Question: I am to implement a table with a list of items which includes one item that should always be onscreen. So, for example:
- - - - - - -
Here are the illustrations to better understand the implementation requirements:

Will be glad for any possible ideas, suggestions or recommendations on how can this possibly implemented. Unfortunately, I failed to find any useful libraries or solutions that solve this problem. UICollectionView and UITableView are both acceptable for this case.
Sticky header or footer, as per my understanding do not work in this case as they cover only half of the functionality that I need.
Thank you in advance for your comments and answers!!!
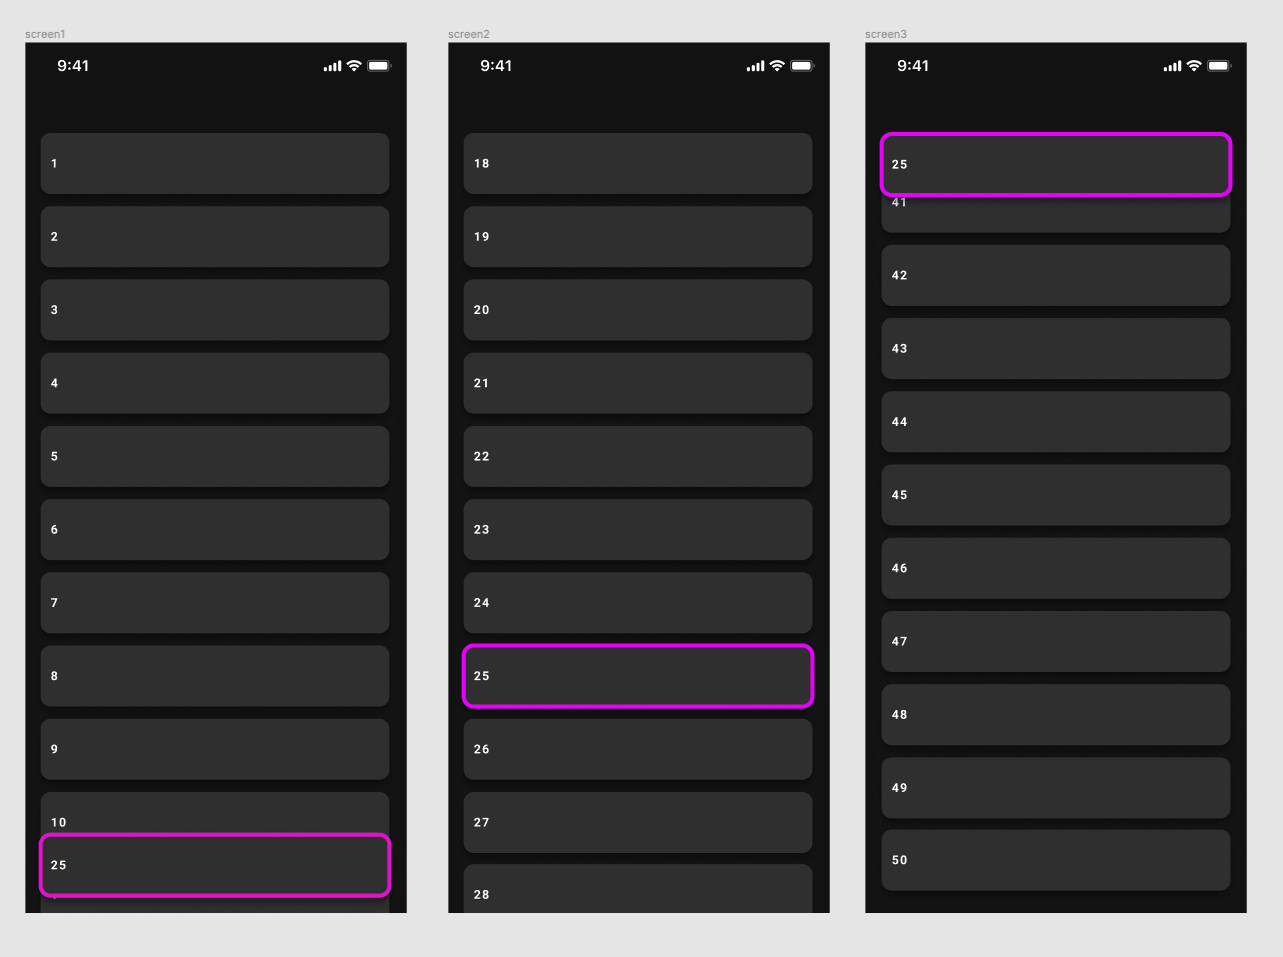
Answer: I'm pretty sure you can't actually have the same actual cell be sticky like that. You can create the illusion of stickiness through auto layout trickery though. Basically, my suggestion is that you can have views that are the same as your cells that you want to be "sticky" and constrain them on top of your sticky cells while your sticky cells are visible. The best I could pull off on this doesn't look quite perfect if you scroll slowly. (The sticky cell goes mostly off screen before snapping to the top or bottom position. It isn't noticeable in my opinion at fairly normal scrolling speeds. Your mileage may vary.)
The key is setting up a table view delegate so you can get notified about when the cell will or will not be on the screen.
I've included an example view controller. I'm sure there are areas where my example code won't work. (For example, I didn't handle stacking multiple "sticky" cells, or dynamic row heights. Also, I made my sticky cell blue so it would be easier to see the stickiness.)
In order to run the example code, you should just be able to paste it into a default project Xcode generates if you create a new UIKit app. Just replace the view controller they gave you with this one to see it in action.
'''
import UIKit
struct StickyView {
let view: UIView
let constraint: NSLayoutConstraint
}
class ViewController: UIViewController, UITableViewDataSource, UITableViewDelegate {
lazy var stickyViewConstraints = [Int: StickyView]()
lazy var tableView: UITableView = {
let table = UITableView()
table.translatesAutoresizingMaskIntoConstraints = false
table.register(UITableViewCell.self, forCellReuseIdentifier: "cell")
table.rowHeight = 40
table.dataSource = self
table.delegate = self
return table
}()
override func viewDidLoad() {
super.viewDidLoad()
// Do any additional setup after loading the view.
addTable()
setupStickyViews()
}
private func addTable() {
view.addSubview(tableView)
tableView.topAnchor.constraint(equalTo: view.topAnchor).isActive = true
tableView.leadingAnchor.constraint(equalTo: view.leadingAnchor).isActive = true
tableView.trailingAnchor.constraint(equalTo: view.trailingAnchor).isActive = true
tableView.bottomAnchor.constraint(equalTo: view.bottomAnchor).isActive = true
}
private func setupStickyViews() {
let cell25 = UITableViewCell()
cell25.translatesAutoresizingMaskIntoConstraints = false
cell25.backgroundColor = .blue
cell25.textLabel?.text = "25"
view.addSubview(cell25)
cell25.leadingAnchor.constraint(equalTo: view.leadingAnchor).isActive = true
cell25.widthAnchor.constraint(equalTo: view.widthAnchor).isActive = true
cell25.heightAnchor.constraint(equalToConstant: tableView.rowHeight).isActive = true
let bottom = cell25.bottomAnchor.constraint(equalTo: view.safeAreaLayoutGuide.bottomAnchor)
bottom.isActive = true
stickyViewConstraints[25] = StickyView(view: cell25, constraint: bottom)
}
// MARK: - Data Source
func tableView(_ tableView: UITableView, numberOfRowsInSection section: Int) -> Int {
return section == 0 ? 50 : 0
}
func tableView(_ tableView: UITableView, cellForRowAt indexPath: IndexPath) -> UITableViewCell {
let cell = tableView.dequeueReusableCell(withIdentifier: "cell", for: indexPath)
cell.textLabel?.text = "\(indexPath.row)"
return cell
}
// MARK: - Delegate
func tableView(_ tableView: UITableView, didEndDisplaying cell: UITableViewCell, forRowAt indexPath: IndexPath) {
guard let stickyView = stickyViewConstraints[indexPath.row] else { return }
stickyView.constraint.isActive = false
var verticalConstraint: NSLayoutConstraint
if shouldPlaceStickyViewAtTop(stickyRow: indexPath.row) {
verticalConstraint = stickyView.view.topAnchor.constraint(equalTo: view.topAnchor)
} else {
verticalConstraint = stickyView.view.bottomAnchor.constraint(equalTo: view.bottomAnchor)
}
verticalConstraint.isActive = true
stickyViewConstraints[indexPath.row] = StickyView(view: stickyView.view, constraint: verticalConstraint)
}
private func shouldPlaceStickyViewAtTop(stickyRow: Int) -> Bool {
let visibleRows = tableView.indexPathsForVisibleRows?.map(\.row)
guard let min = visibleRows?.min() else { return false }
return min > stickyRow
}
func tableView(_ tableView: UITableView, willDisplay cell: UITableViewCell, forRowAt indexPath: IndexPath) {
if let stickyView = stickyViewConstraints[indexPath.row] {
stickyView.constraint.isActive = false
let bottom = stickyView.view.bottomAnchor.constraint(equalTo: cell.bottomAnchor)
bottom.isActive = true
stickyViewConstraints[indexPath.row] = StickyView(view: stickyView.view, constraint: bottom)
}
}
}
'''